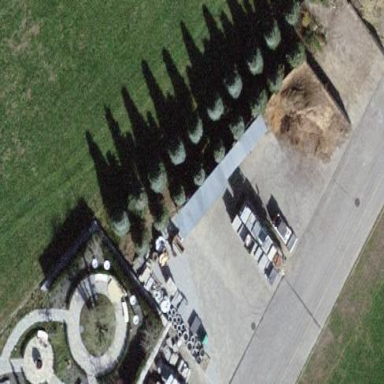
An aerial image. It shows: Plant nursery area.